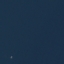
Label: SeaLake